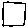
Label: square